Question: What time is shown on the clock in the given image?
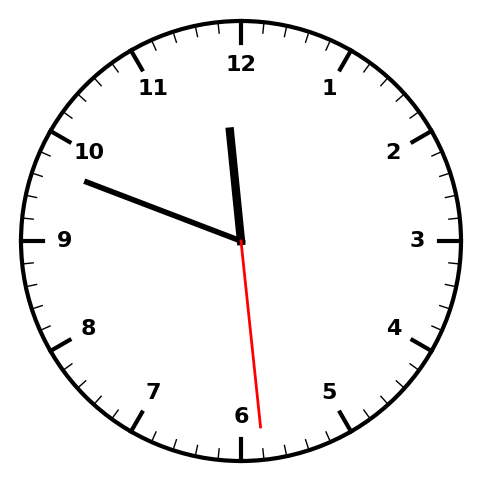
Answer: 11:48:29